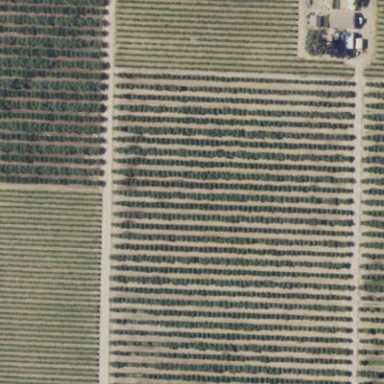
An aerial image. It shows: Vineyard with grape crops.